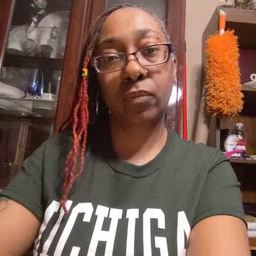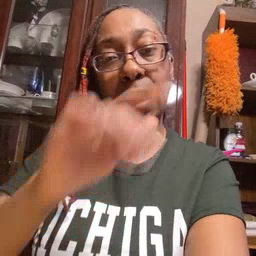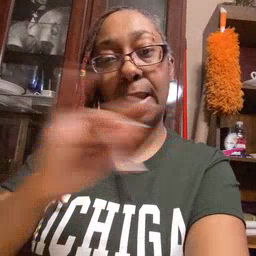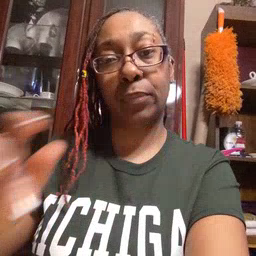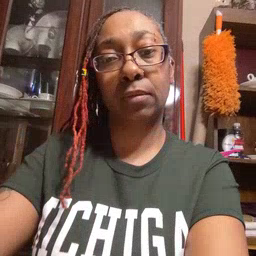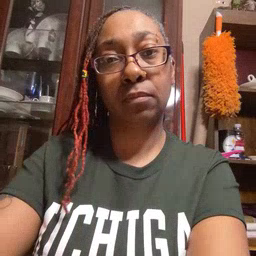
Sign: empty